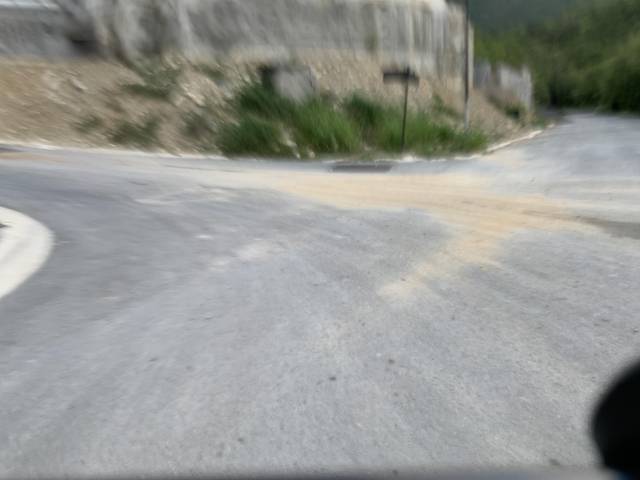
Region: Mexico
Coordinates: 25.512, -100.181